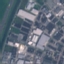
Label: Industrial